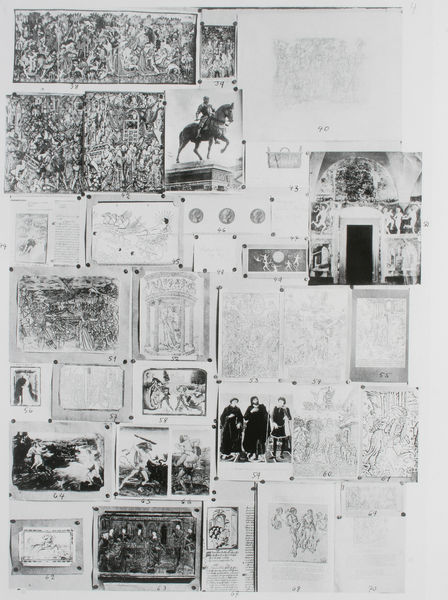
Titel: Der Bilderatlas Mnemosyne - Tafel 4 aus der Serie für den Hertziana-Vortrag
Künstler: Aby Warburg
Standort: London
Institution: Warburg Institute ©
Schlagwörter: gemälde, gruppe, mann, weiß, bäume, frauen, landschaft, menschen, ausschnitt, grau, männer, schwarz, skizze, tisch, tür, zeichnung, leute, wand, sockel, bild, figur, blatt, renaissance, pferd, reiter, skulptur, schrift, bilder, fotos, venedig, grafik, tafel, detail, zahlen, nägel, collage, foto, fotografie, photographie, zettel, kohle, denkmal, stücke, druck, schwarz-weiß, seite, reihe, bleistift, photo, portal, seiten, sarg, nadeln, mönche, sammlung, texte, standbild, münze, monument, abbildungen, reiterstatue, reiterstandbild, zeichnungen, miniaturen, katalog, übersicht, ausschnitte, münzen, atlas, aufstellung, aufnahmen, fotografien, stellwand, photos, knappe, postkarten, bilderwand, erinnerungen, kunstwerke, album, stecknadeln, momument, warburg, photographien, zusammenstellung, albumseite, volut, panofsky, aby warburg, aby, kunstgeschichte, bilderatlas, mnemosyne, pinnwand, reproduktionen, allbum, atles, erinnerungsstücke, mnemeosyne, reissnägel, der bilderatlas mnemosyne, kollektion, reißzwecken, fozo, 54, angepinnt, ideenboard